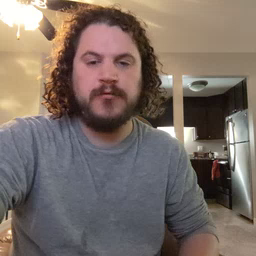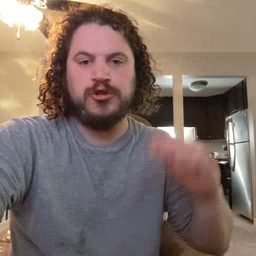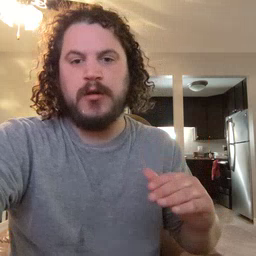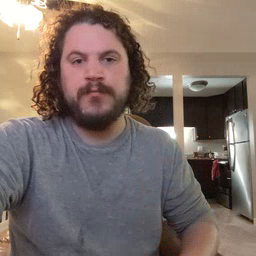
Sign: child